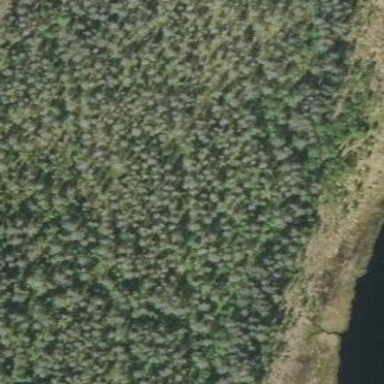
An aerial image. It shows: Needle-leaved woodland.